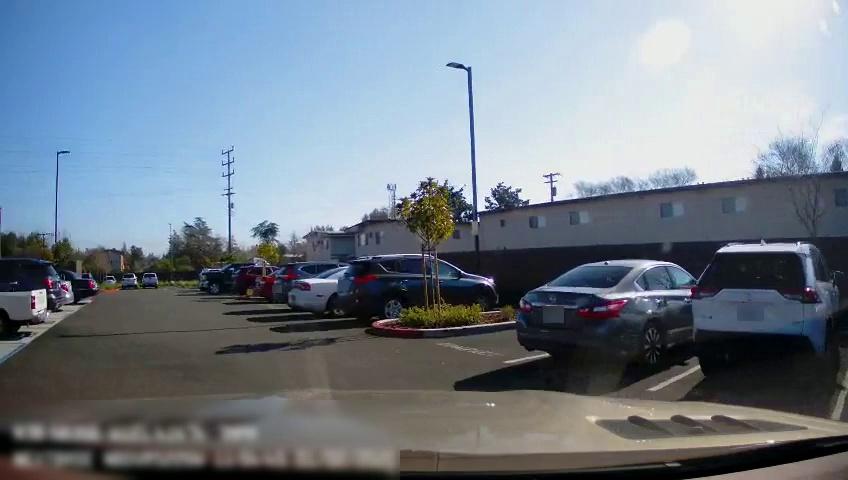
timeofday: Day
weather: Sunny
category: Drivable Space
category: Vehicles | SUV
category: Vehicles | Car
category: Vehicles | Truck
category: Vehicles | SUV
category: Vehicles | Car
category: Vehicles | Car
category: Vehicles | SUV
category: Vehicles | Car
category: Vehicles | SUV
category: Vehicles | Truck
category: Vehicles | SUV
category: Vehicles | Car
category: Vehicles | SUV
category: Vehicles | Car
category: Vehicles | SUV
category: Vehicles | Truck
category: Vehicles | SUV